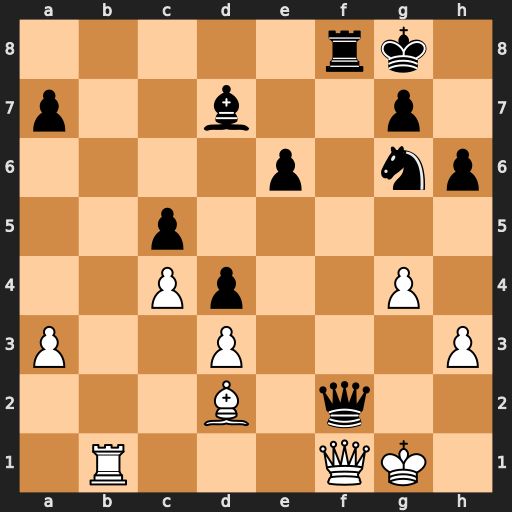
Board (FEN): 5rk1/p2b2p1/4p1np/2p5/2Pp2P1/P2P3P/3B1q2/1R3QK1
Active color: w
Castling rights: -
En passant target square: -
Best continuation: Qxf2 Rxf2 Kxf2